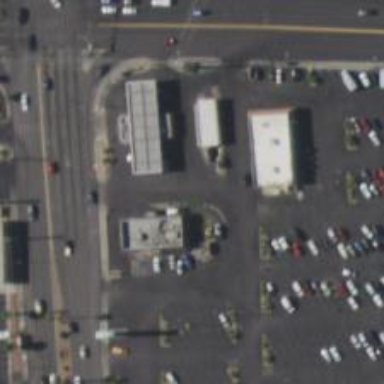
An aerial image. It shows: Convenience shop.